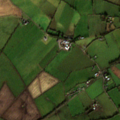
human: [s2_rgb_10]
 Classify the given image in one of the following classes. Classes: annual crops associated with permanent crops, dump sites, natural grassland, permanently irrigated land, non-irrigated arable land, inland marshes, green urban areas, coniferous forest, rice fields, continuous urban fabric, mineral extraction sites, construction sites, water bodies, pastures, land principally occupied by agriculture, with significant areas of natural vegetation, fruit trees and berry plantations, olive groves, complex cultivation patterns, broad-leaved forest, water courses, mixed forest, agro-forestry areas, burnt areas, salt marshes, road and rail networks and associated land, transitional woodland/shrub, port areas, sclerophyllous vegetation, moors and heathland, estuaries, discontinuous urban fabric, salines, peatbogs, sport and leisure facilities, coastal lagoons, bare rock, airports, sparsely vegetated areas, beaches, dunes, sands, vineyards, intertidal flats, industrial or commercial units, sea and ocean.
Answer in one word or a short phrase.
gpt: pastures